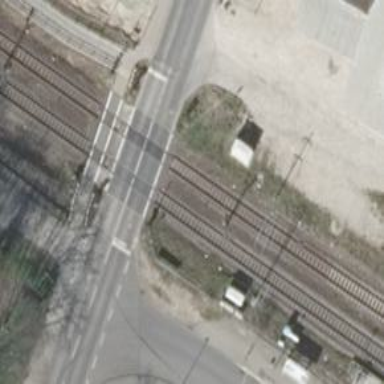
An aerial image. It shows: Level crossing with light signals and saltire markings.